Question: AngularJS docs provide a 'templateUrl' example :
using :
'''
//ngApp...
<div ng-controller="Ctrl">
<div my-customer></div>
</div>
'''
And in the controller :
'''
....directive('myCustomer', function() {
return {
templateUrl: 'my-customer.html'
};
})
'''
Where my-customer.html is an file :

All ok. but they provide the option to edit it (via <URL> :
But there- it is as a tag ! :
'''
<div ng-app="docsTemplateUrlDirective">
<div ng-controller="Ctrl">
<div my-customer></div>
</div>
<!-- my-customer.html -->
<script type="text/ng-template" id="my-customer.html">
Name: {{customer.name}} Address: {{customer.address}}
</script>
</div>
'''
How does NG knows if it's an external file or is it an Tag element ID ? and how can I force it to a certain type ?
(p.s. - didn't find it in the <URL>.
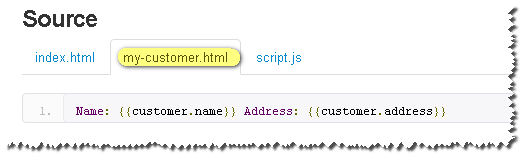
Answer: I will add to what @QuarK started with, perhaps filling in a bit more detail.
The '$templateCache' is used as a repository for templates once they have been resolved (inline or from a file).
The <URL> of the 'script' tag with 'text/ng-templates' looks like this:
'''
var scriptDirective = ['$templateCache', function($templateCache) {
return {
restrict: 'E',
terminal: true,
compile: function(element, attr) {
if (attr.type == 'text/ng-template') {
var templateUrl = attr.id,
// IE is not consistent, in scripts we have to read .text but in other nodes we have to read .textContent
text = element[0].text;
$templateCache.put(templateUrl, text);
}
}
};
}];
'''
You can see that if a 'script' tag is found, and the 'attr.type' is 'text/ng-template', then angular puts the content into the '$templateCache' indexed by the 'templateUrl'.
Using 'script' tags like this has only been introduced recently to Angular. So, this is an option that allows an inline definition without requiring an external file. However, underneath, once resolved, both use the same mechanism to be read and compiled ('$templateCache').
Hope this helps.